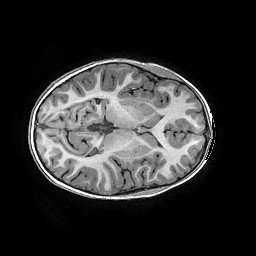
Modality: T1w
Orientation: axial
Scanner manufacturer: ge
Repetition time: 0.008096 s
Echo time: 0.00318 s